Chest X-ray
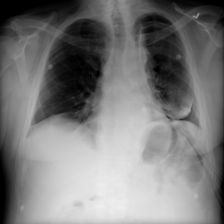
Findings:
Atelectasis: positive
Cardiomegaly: negative
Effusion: negative
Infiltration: negative
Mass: negative
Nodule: negative
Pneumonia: negative
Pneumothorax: positive
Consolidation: negative
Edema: negative
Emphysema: negative
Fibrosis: negative
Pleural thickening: negative
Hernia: negative